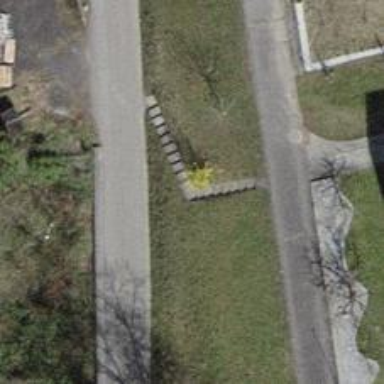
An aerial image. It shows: Set of steps on the road.